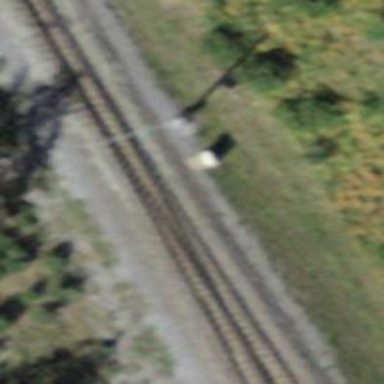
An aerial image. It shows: Railway switch.